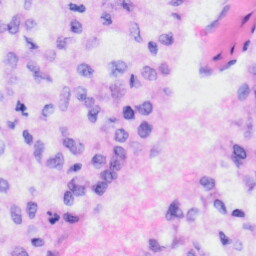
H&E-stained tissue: Liver